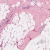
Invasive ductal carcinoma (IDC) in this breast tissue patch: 0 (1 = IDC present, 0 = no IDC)